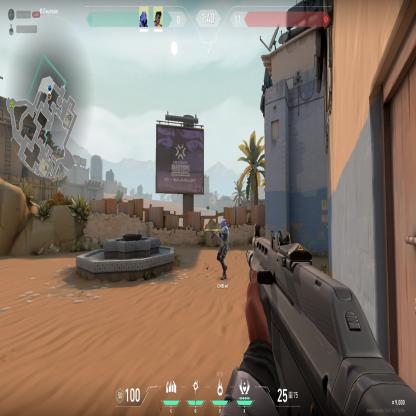
Label: teammate